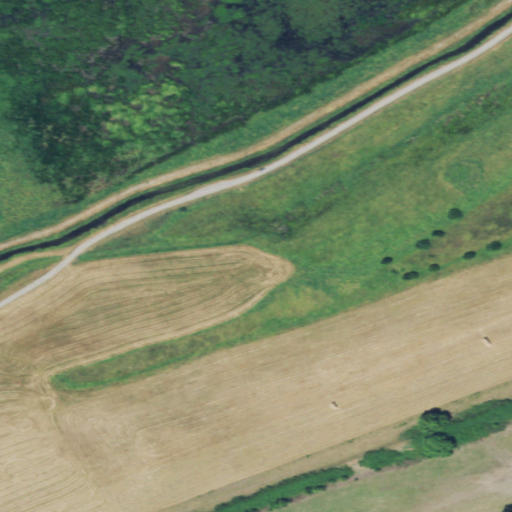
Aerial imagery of plain(s) in Washington named Hathaway Lake containing herbaceous wetlands, pasture, low intensity development, woody wetlands, open development, and medium intensity development